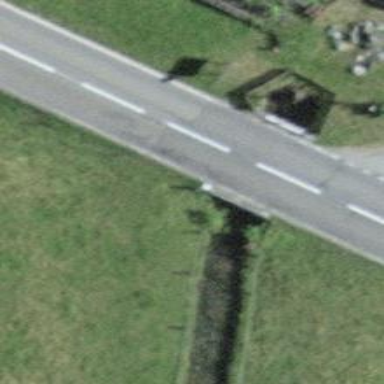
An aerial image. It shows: Culvert tunnel.